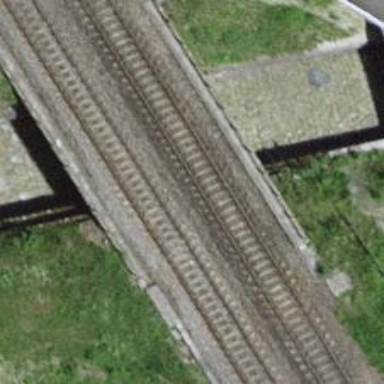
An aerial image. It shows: Single railway track with electrified contact line.